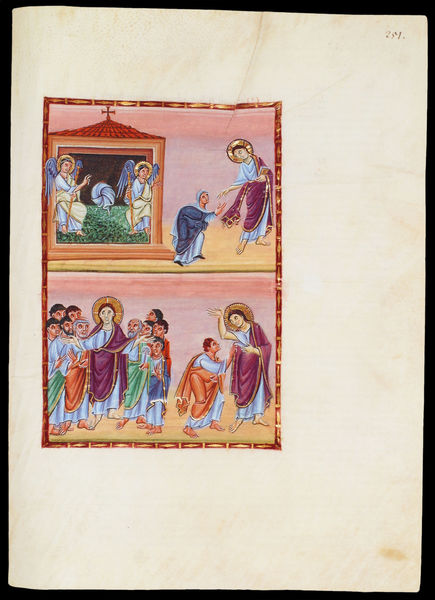
Titel: Evangeliar Ottos III.
Institution: München, Bayerische Staatsbibliothek
Schlagwörter: blau, flügel, gott, himmel, kopf, mann, umhang, frauen, gelb, grün, menschen, frau, männer, orange, schwarz, zeichnung, dach, haus, rot, tuch, malerei, bart, bibel, blicke, lang, rahmen, horizont, hütte, kirche, gewand, gold, mantel, gewänder, blatt, rosa, engel, farbig, papier, farbe, hecke, lila, buch, kreuz, religion, barfuß, beten, buchseite, heiligenschein, christus, jesus, apokalypse, hilfe, mittelalter, segen, segnen, segnung, kapelle, predigt, erscheinung, bettler, heiliger, heilige, jünger, heilung, gabe, miniatur, erzengel, tempera, auferstehung, purpur, himmelfahrt, heinrich, zweizonig, ottonisch, apostel, jünglinge, wunder, bildergeschichte, buchmalerei, heilen, lazarus, evangelisten, kreu, buchkunst, perikopenbuch, 1100, 291, miniratur